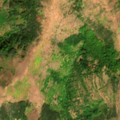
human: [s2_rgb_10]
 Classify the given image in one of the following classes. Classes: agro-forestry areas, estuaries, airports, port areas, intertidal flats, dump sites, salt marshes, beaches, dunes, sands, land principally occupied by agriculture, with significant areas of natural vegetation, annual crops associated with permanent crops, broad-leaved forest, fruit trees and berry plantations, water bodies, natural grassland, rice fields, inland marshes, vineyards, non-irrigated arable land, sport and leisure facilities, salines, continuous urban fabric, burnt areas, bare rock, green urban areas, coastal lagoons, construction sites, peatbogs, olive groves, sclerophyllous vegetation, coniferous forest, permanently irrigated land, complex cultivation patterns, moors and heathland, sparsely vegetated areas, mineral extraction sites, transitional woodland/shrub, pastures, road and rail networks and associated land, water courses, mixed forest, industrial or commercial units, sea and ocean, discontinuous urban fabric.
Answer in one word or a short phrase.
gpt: broad-leaved forest, coniferous forest, mixed forest, natural grassland, transitional woodland/shrub